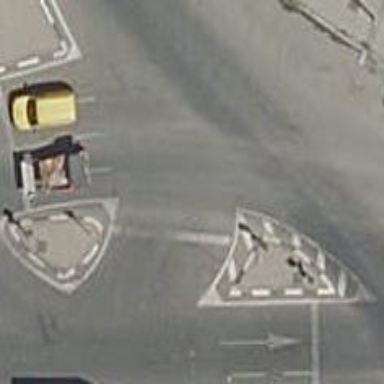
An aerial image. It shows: Road with traffic signals.